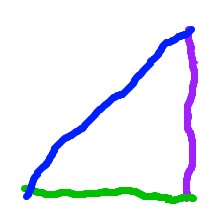
Shape: triangle